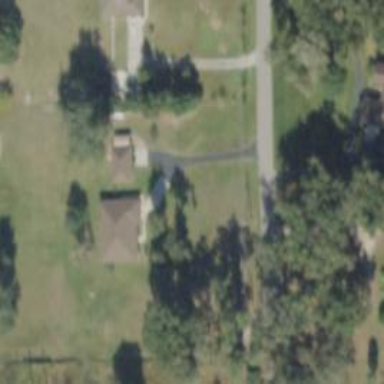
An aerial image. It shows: Driveway.